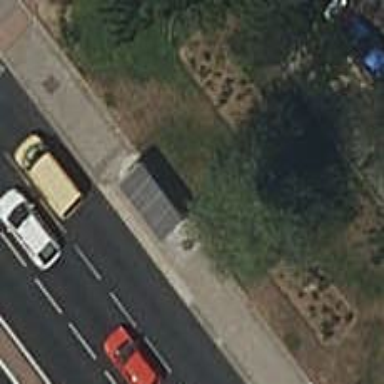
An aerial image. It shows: Bus stop with platform for public transport.